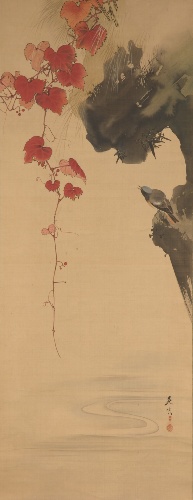
Artist: Shibata Zeshin
Artist bio: Japanese, 1807–1891
Date: 19th century
Object type: Hanging scroll
Classification: Paintings
Medium: Hanging scroll; ink on silk
Culture: Japan
Dimensions: 42 7/8 x 16 3/8 in. (108.9 x 41.6 cm)
Department: Asian Art
Credit line: Purchase, Gifts, Bequests, and Funds from various donors, by exchange, 1951
Accession year: 1951
Repository: Metropolitan Museum of Art, New York, NY
Tags: Birds|Leaves